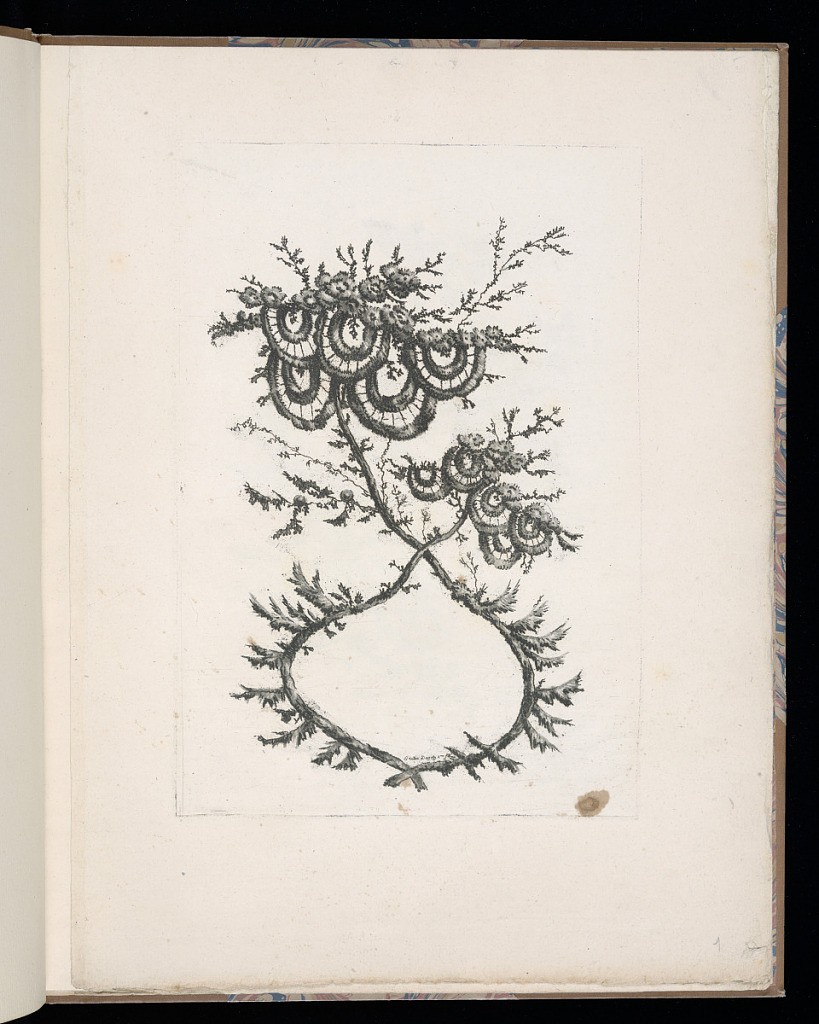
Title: Spray of Flowers
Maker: Arnault-Eloi Gautier-Dagoty, French, 1741 – 1783
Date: mid- 18th–late 18th century
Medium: Etching on laid paper
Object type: Print
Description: Design for a fantastical chinoiserie spray of flowers with leaves and stems. The plate is signed.